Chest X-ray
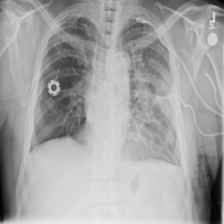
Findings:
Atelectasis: negative
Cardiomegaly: negative
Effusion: negative
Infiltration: negative
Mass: negative
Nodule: negative
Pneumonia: negative
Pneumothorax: negative
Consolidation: negative
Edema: negative
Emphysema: negative
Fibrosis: negative
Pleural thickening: negative
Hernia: negative